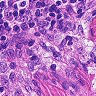
Metastatic tissue present: no